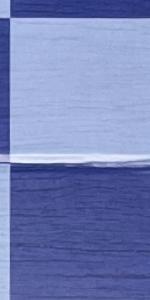
Label: Empty